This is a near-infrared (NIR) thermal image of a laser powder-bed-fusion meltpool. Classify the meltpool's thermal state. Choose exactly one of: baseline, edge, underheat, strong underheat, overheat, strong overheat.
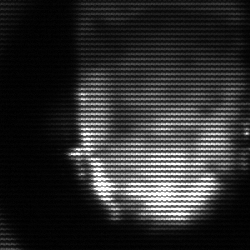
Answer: baseline